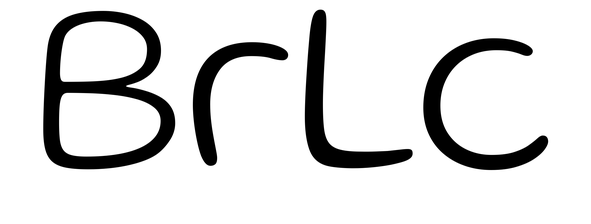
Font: Gluten_ExtraLight